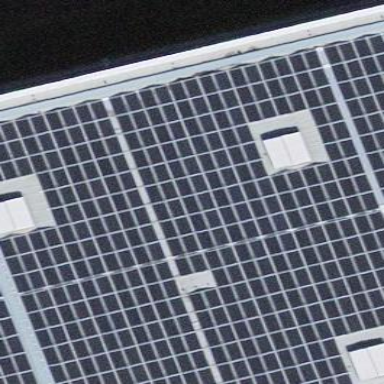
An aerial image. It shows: Solar power generator.